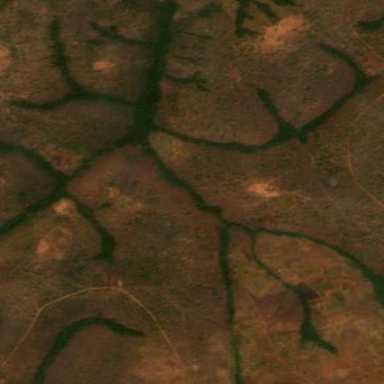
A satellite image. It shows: Forest area.